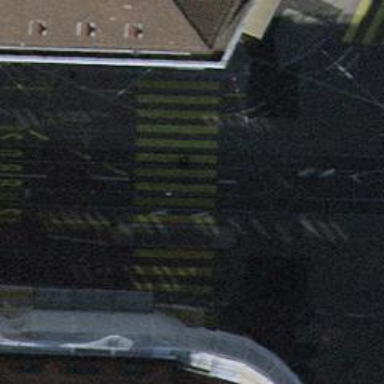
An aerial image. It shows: Tram crossing on the railway.